Question: I'm working on a website and I ran across a little dilemma...
I've got an h3 tag that needs a repeating background on both sides..It's kind of hard to explain so I made this graphic...

Basically its a title with a repeating background on both sides of it but the background stops where the title begins and then continues afterward...I've played around with a ton of CSS but no luck...Any ideas?
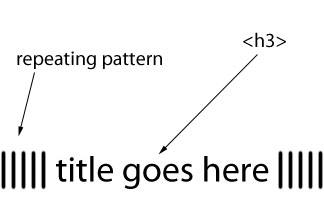
Answer: Example of ':before' and ':after'
<URL> - Season to taste